Field crop: tomato
Growth stage: 1
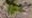
Species: solanum